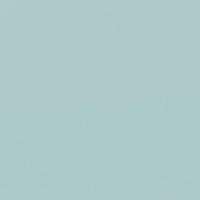
EUNIS habitat code: 14
Species observed at this site:
Campanula thyrsoides